Question: finally I got the idea how to handle touch and gestures events on Blackberry, but now I have 2 questions:
1)how to render graphics above another graphis while being able to handle touch events?
2)how to draw simple rectangle on touch event, say CLICK?
My code & screen:
'''
package mypackage;
import net.rim.device.api.lcdui.game.BlackBerryGameCanvas;
import net.rim.device.api.system.Bitmap;
import net.rim.device.api.ui.Color;
import net.rim.device.api.ui.Field;
import net.rim.device.api.ui.Graphics;
import net.rim.device.api.ui.TouchGesture;
import net.rim.device.api.ui.VirtualKeyboard;
import net.rim.device.api.ui.component.LabelField;
import net.rim.device.api.ui.component.Menu;
import net.rim.device.api.ui.container.MainScreen;
import net.rim.device.api.ui.container.VerticalFieldManager;
import net.rim.device.api.ui.TouchEvent;
public class MyScreen extends MainScreen
{
LabelField touch_type;
public boolean onMenu(int instance) {
return instance == Menu.INSTANCE_CONTEXT ? false : super.onMenu(instance);
}
public MyScreen()
{
super(NO_SYSTEM_MENU_ITEMS);
getScreen().getVirtualKeyboard().setVisibility(VirtualKeyboard.HIDE_FORCE);
VerticalFieldManager vf = new VerticalFieldManager();
touch_type = new LabelField("SOME TEXT", FIELD_HCENTER);
vf.add(touch_type);
vf.add(new HandleTouch());
add(vf);
}
/*
* Implementing touch handler class
*/
class HandleTouch extends Field {
protected void layout(int width, int height) {
setExtent(360, 460);
}
public void paint(Graphics graphics) {
graphics.drawBitmap(0, 0, this.getWidth(), this.getHeight(), Bitmap.getBitmapResource("bg.png"), 0, 0);
}
protected void drawFocus(Graphics g, boolean on) {}
public boolean isFocusable() { return true;}
public void drawBall(int x, int y) {
}
protected boolean touchEvent(TouchEvent message) {
switch( message.getEvent() ) {
case TouchEvent.CLICK:
int x = message.getGlobalX(1);
int y = message.getGlobalY(1);
touch_type.setText("CLICK");
return true;
case TouchEvent.DOWN:
//System.out.println("----------------------------->DOWN");
touch_type.setText("DOWN");
return true;
case TouchEvent.MOVE:
//System.out.println("----------------------------->MOVE");
touch_type.setText("MOVE");
return true;
case TouchEvent.UNCLICK:
//System.out.println("----------------------------->UNCLICK");
touch_type.setText("UNCLICK");
return true;
case TouchEvent.GESTURE:
TouchGesture gesture = message.getGesture();
int gestureCode = gesture.getEvent();
switch (gestureCode) {
case TouchGesture.HOVER:
//System.out.println("----------------------------->HOVER");
touch_type.setText("HOVER");
return true;
case TouchGesture.SWIPE:
//System.out.println("----------------------------->SWIPE");
touch_type.setText("SWIPE");
return true;
case TouchGesture.TAP:
//System.out.println("----------------------------->TAP");
touch_type.setText("TAP");
return true;
case TouchGesture.CLICK_REPEAT:
//System.out.println("----------------------------->CLICK REPEAT");
touch_type.setText("CLICK REPEAT");
return true;
case TouchGesture.DOUBLE_TAP:
//System.out.println("----------------------------->DOUBLE TAP");
touch_type.setText("DOUBLE TAP");
return true;
}
}
//System.out.println("PRINT ME SOMETHING IN ANY CASE");
super.touchEvent(message);
return false;
}
public HandleTouch() {
}
}
}
'''

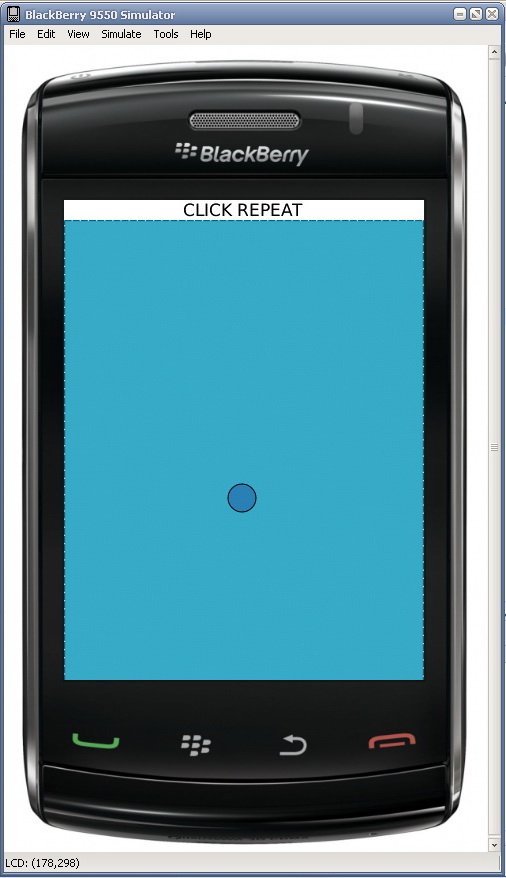
Answer: 1.) I'm not sure what the question actually is. Can you rephrase it or give an example? I'll update this answer once there's something I can figure out.
2.) Just set a flag on the DOWN event, save the touch coordinates, call invalidate(), and in your paint method check for said flag and if it exists draw the rectangle at/around your coordinates. On the UP event unset the flag, call invalidate(), and you will remove the rectangle.